Aerial crown-view tile of a tropical tree (Barro Colorado Island, Panama), acquired 20241014:
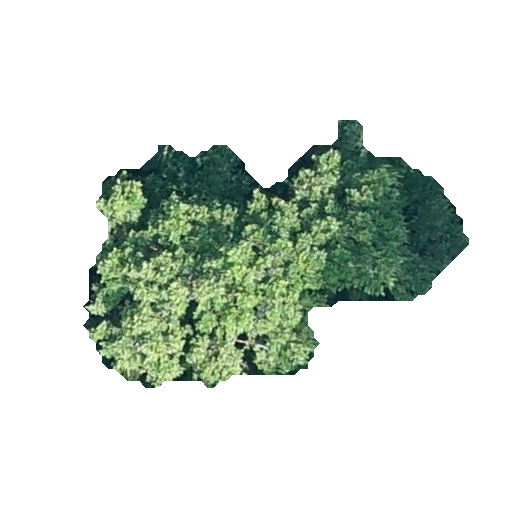
Species: Poulsenia armata
GBIF accepted scientific name: Poulsenia armata
Crown area: 101.669 m²